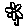
Label: flower